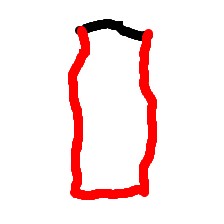
Shape: rectangle